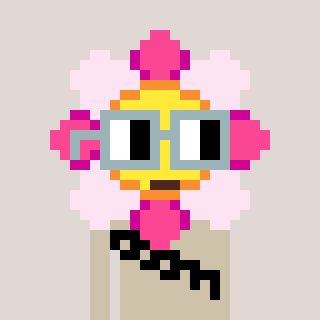
a pixel art character with square dark gray glasses, a flower-shaped head and a bege-colored body on a warm background